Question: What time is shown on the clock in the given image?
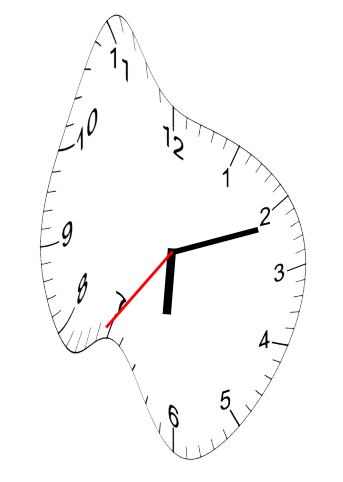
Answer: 06:11:36